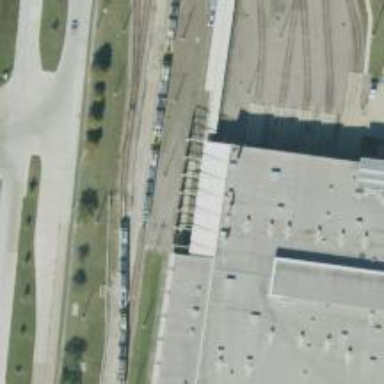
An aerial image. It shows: Light rail service yard with electrified contact lines. Building passage tunnel is also visible in the scene.